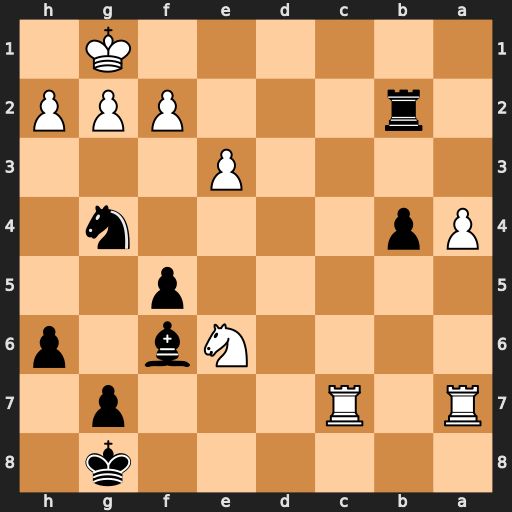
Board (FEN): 6k1/R1R3p1/4Nb1p/5p2/Pp4n1/4P3/1r3PPP/6K1
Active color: b
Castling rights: -
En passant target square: -
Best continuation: Rb1+ Rc1 Rxc1#